Field crop: tomato
Growth stage: 2
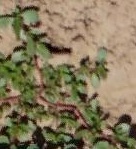
Species: portulaca